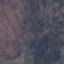
Land use / land cover class: HerbaceousVegetation